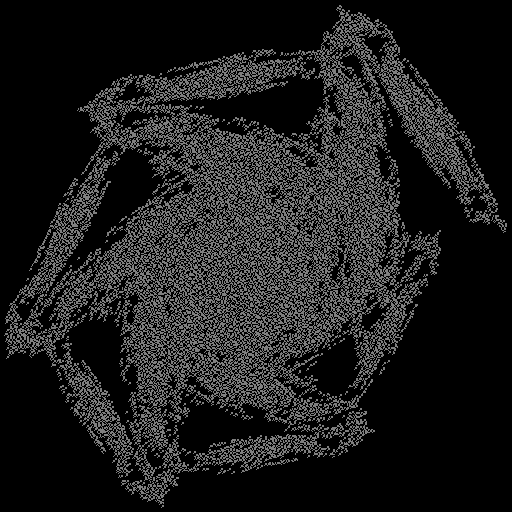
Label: morningglory